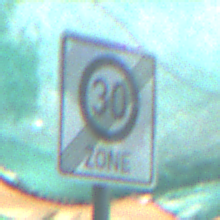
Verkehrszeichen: EndeZone30
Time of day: MorningAfternoon
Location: Roofed (Special)
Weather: PartlyCloudy
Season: NotSpecified
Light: Natural